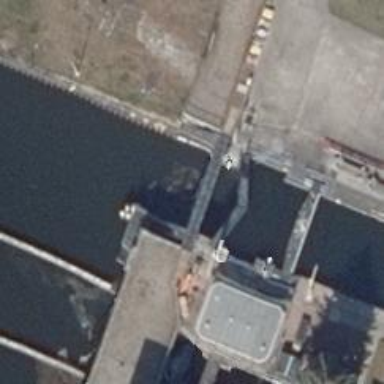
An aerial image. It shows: Lock gate along waterway.